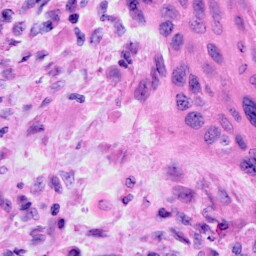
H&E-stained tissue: Cervix